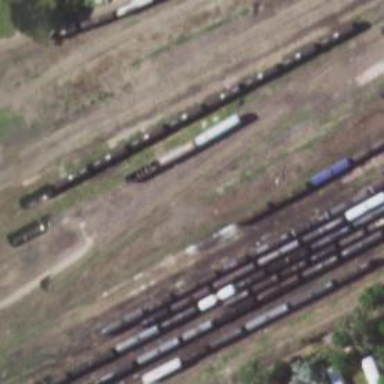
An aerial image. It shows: Rail spur service.